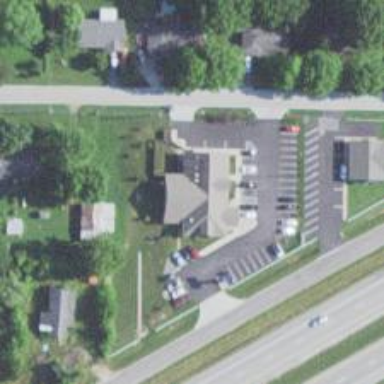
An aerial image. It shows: Veterinary facility.